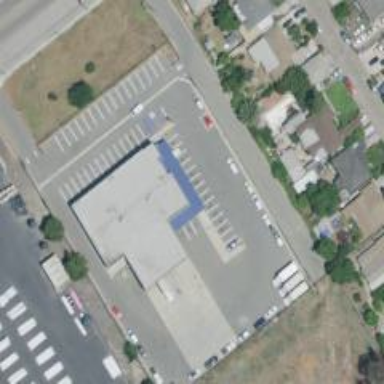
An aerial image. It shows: Building used as post depot.